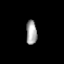
Tissue: prostate
Cell type: Myeloid cells
Senescence score: 0.2954
Nuclear area (px): 255
Mean DAPI intensity: 163.816